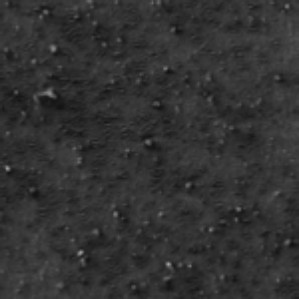
Label: frost